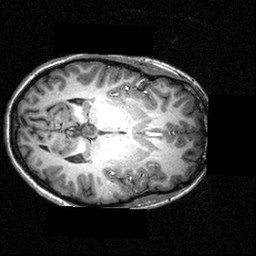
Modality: T1w
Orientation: axial
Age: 21
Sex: female
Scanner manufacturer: siemens
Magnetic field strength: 3.951 T
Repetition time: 1.5 s
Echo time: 0.00335 s